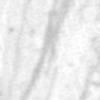
Label: change